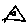
Label: triangle